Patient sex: M
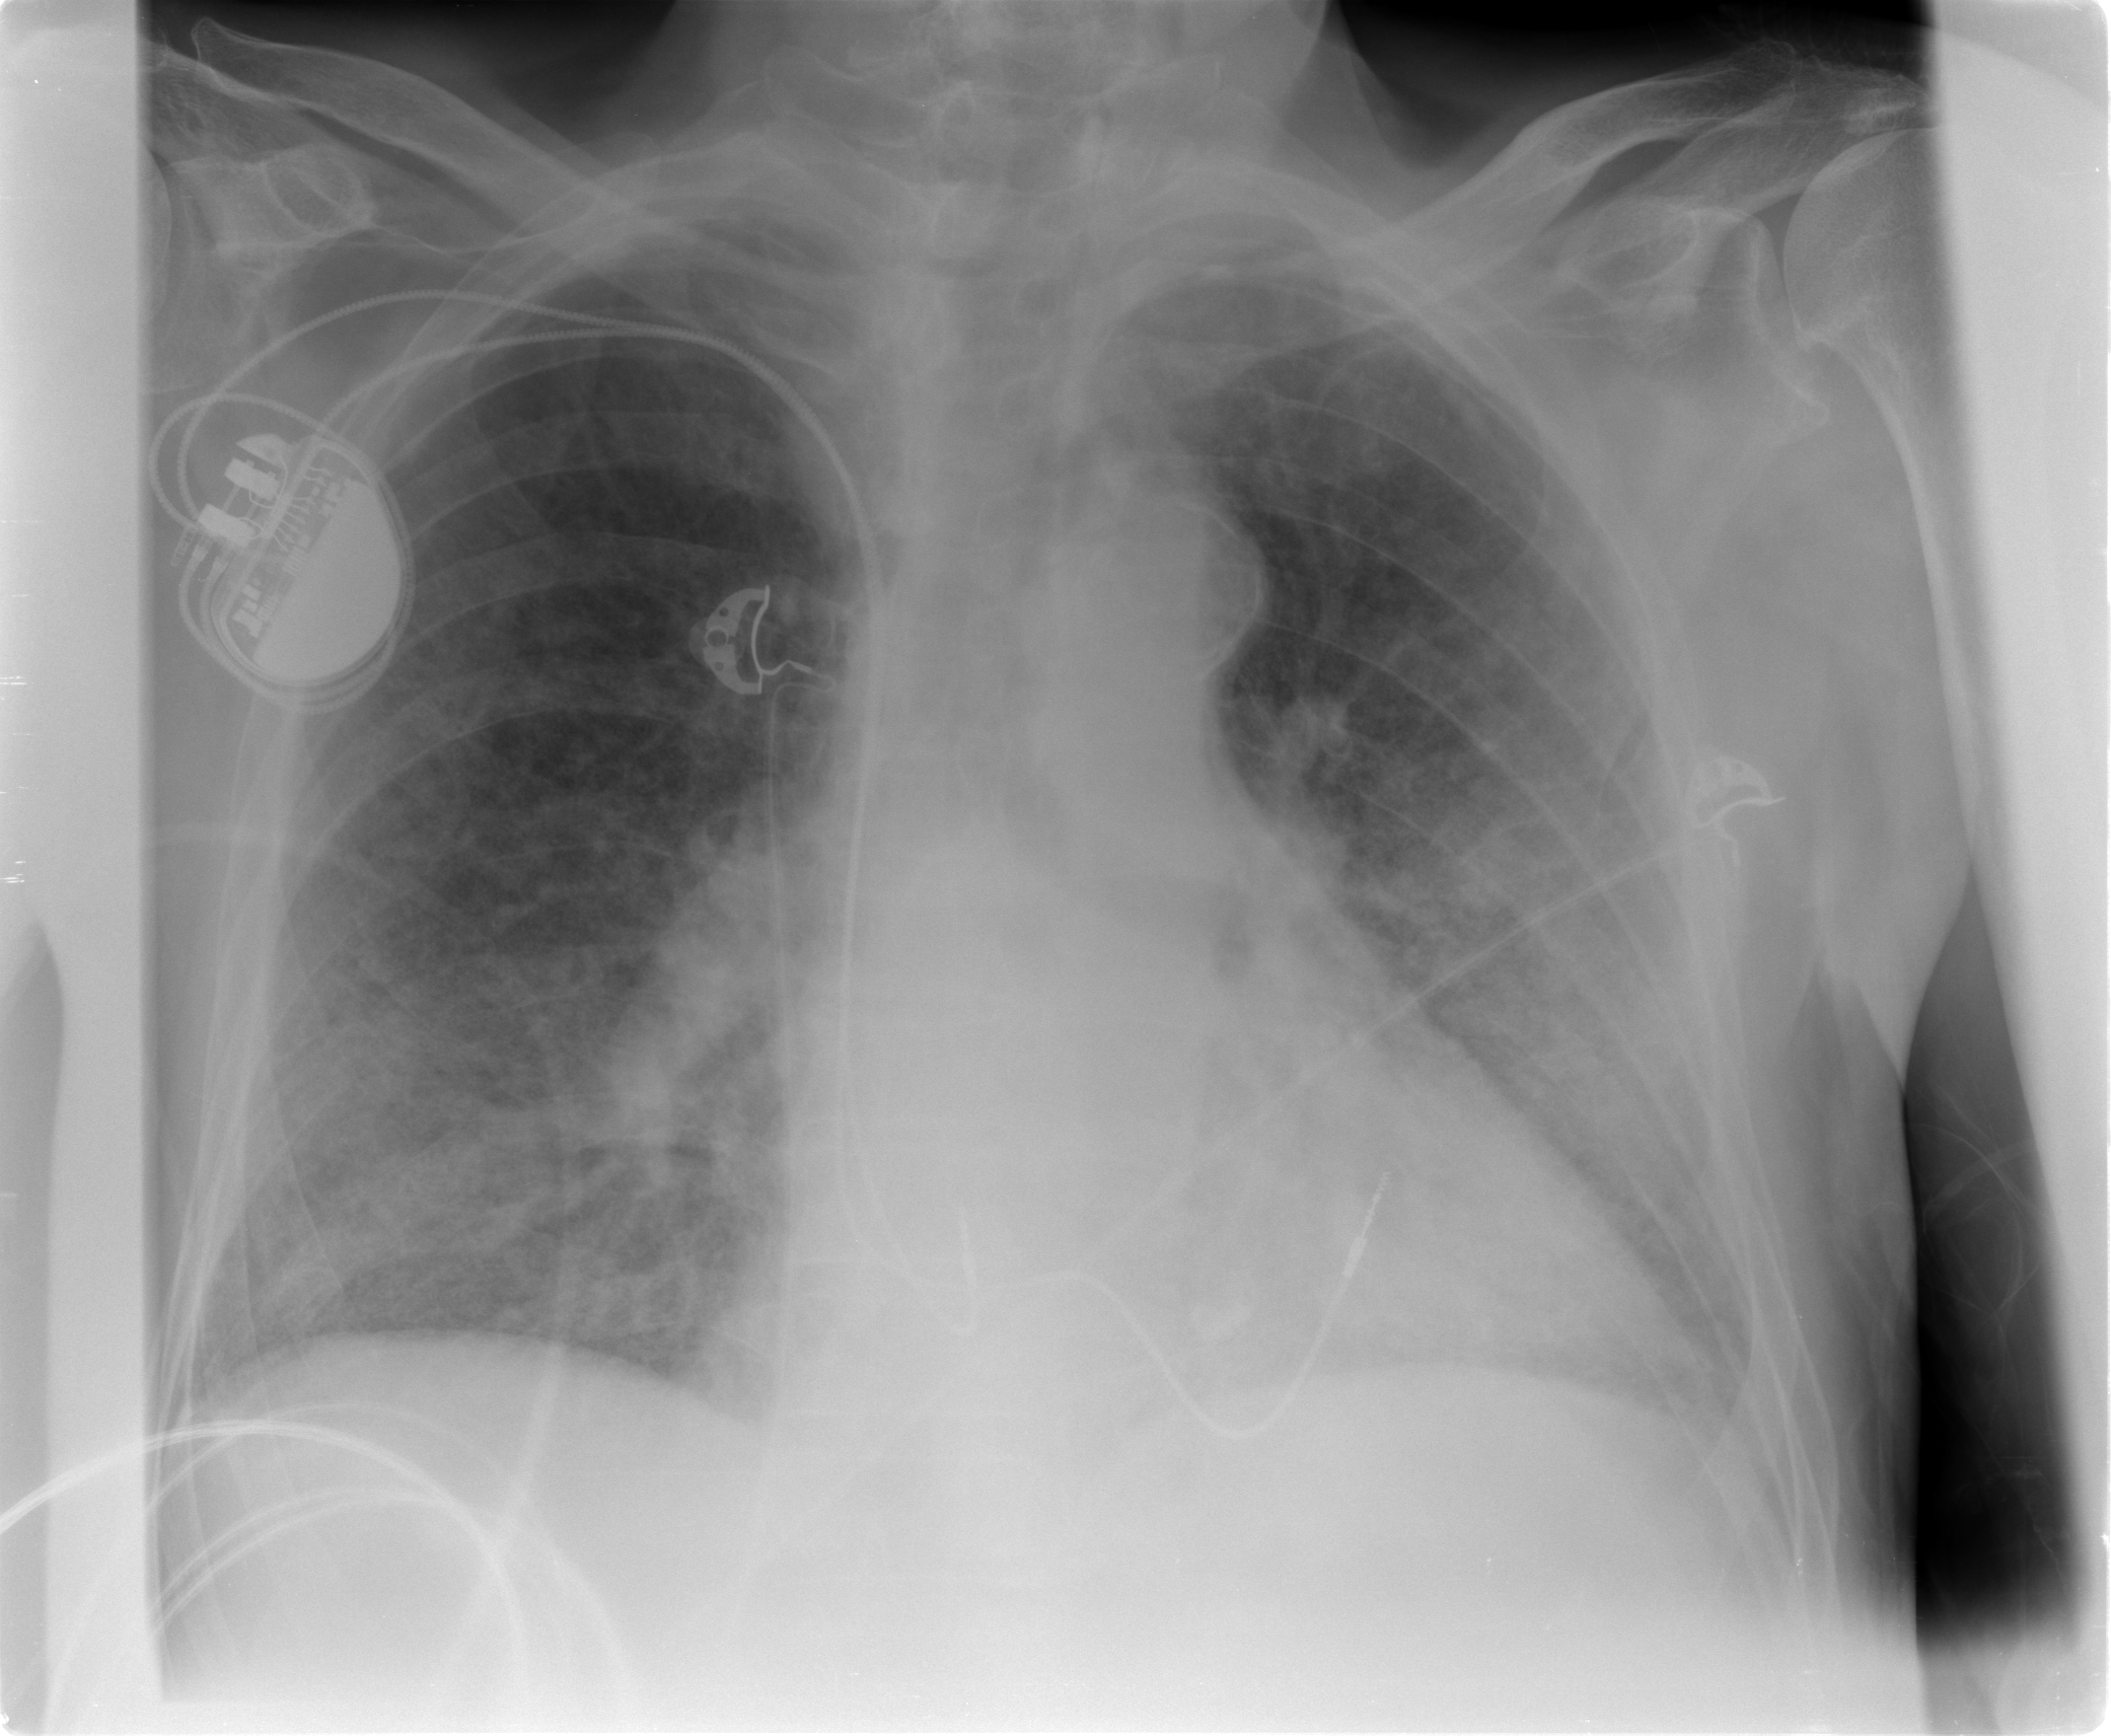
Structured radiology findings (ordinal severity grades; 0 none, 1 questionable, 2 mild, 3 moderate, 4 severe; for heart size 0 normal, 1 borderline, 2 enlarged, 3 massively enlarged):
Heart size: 0
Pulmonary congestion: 1
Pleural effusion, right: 0
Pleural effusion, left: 1
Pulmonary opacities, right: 2
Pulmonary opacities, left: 3
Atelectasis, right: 0
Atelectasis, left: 0